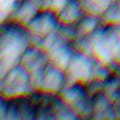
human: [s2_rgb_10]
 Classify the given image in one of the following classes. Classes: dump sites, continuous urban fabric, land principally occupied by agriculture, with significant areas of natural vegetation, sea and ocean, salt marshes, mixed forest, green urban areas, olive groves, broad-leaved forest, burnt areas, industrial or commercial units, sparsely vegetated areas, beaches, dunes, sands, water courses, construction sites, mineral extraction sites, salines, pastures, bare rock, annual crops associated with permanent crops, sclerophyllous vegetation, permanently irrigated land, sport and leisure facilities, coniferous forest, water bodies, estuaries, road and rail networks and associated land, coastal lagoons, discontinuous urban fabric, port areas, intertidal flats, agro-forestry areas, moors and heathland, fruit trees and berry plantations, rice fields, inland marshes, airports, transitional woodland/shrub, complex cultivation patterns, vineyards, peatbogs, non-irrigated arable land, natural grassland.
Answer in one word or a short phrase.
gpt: sea and ocean